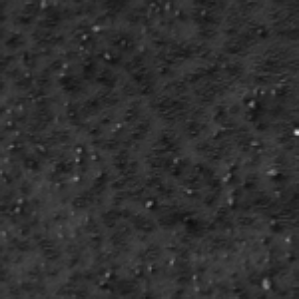
Label: frost